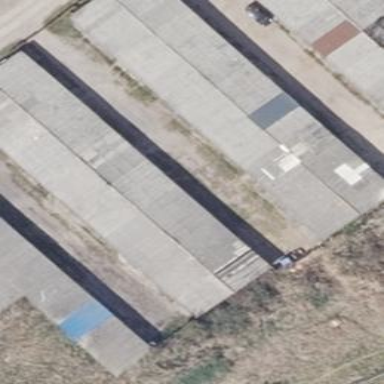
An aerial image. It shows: Group of garages.